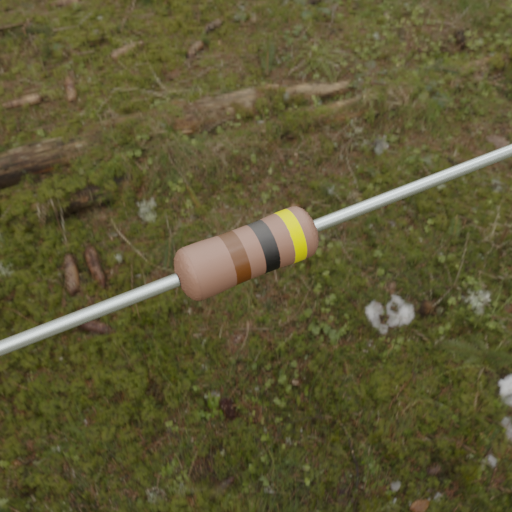
Resistor colour bands (in order): brown, black, yellow